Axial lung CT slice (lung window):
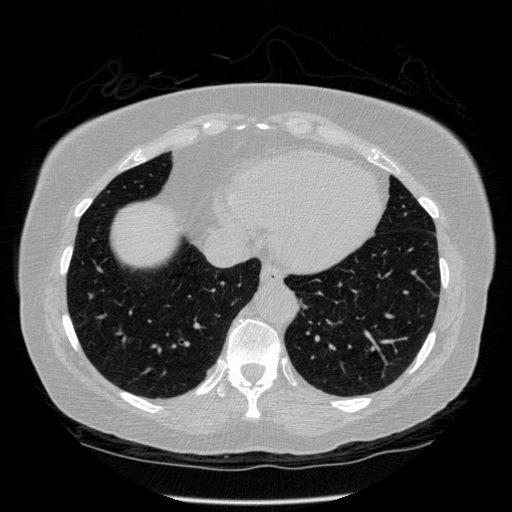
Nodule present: no